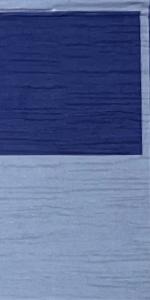
Label: Empty